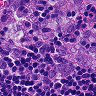
Metastatic tissue present: yes